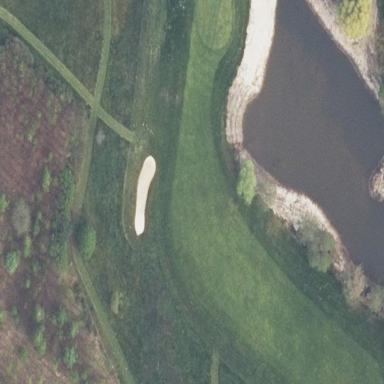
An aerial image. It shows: Rough area in golf course.